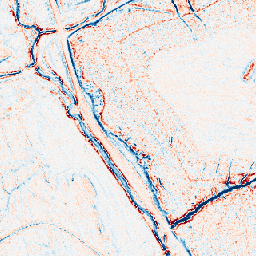
Category: edge_preserving
Decomposition family: anisotropic_diffusion
Decomposition parameters: iterations: 20
kappa: 50
gamma: 0.05
Upsampling method: nearest
Upsampling parameters: scale: 8
Upsampling scale: 8